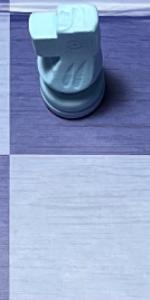
Label: Empty